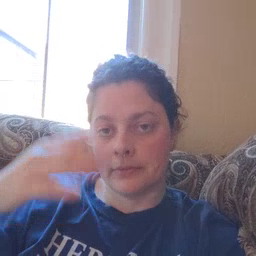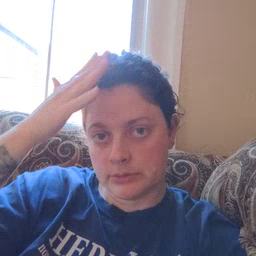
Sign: hat